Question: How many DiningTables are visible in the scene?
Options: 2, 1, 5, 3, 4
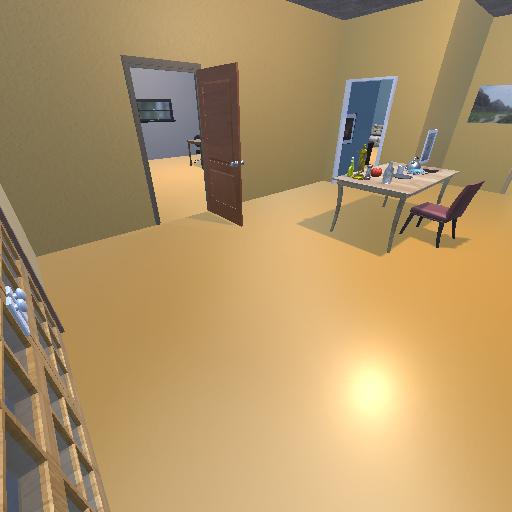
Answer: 2